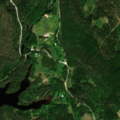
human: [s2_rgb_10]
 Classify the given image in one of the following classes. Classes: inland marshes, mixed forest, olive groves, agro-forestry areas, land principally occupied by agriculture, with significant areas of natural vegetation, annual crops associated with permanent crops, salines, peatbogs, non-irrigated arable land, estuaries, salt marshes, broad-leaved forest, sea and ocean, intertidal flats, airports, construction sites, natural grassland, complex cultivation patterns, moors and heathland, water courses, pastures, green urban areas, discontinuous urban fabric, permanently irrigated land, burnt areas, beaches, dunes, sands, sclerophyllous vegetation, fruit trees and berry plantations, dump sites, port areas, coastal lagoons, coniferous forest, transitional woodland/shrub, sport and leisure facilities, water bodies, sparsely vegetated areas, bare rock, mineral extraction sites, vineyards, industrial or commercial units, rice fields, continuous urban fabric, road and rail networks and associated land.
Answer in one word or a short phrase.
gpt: broad-leaved forest, coniferous forest, mixed forest, water bodies